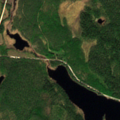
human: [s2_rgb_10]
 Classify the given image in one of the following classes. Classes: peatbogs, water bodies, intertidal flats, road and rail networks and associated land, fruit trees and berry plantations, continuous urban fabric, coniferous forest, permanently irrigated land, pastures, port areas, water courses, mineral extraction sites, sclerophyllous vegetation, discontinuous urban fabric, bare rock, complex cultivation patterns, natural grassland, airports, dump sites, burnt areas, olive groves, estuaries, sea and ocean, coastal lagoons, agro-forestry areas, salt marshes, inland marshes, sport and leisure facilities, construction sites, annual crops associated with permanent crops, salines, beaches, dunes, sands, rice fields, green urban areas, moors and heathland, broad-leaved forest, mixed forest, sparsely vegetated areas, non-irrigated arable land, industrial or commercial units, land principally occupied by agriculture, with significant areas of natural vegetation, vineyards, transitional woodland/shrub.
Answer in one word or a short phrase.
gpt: coniferous forest, mixed forest, transitional woodland/shrub, water bodies